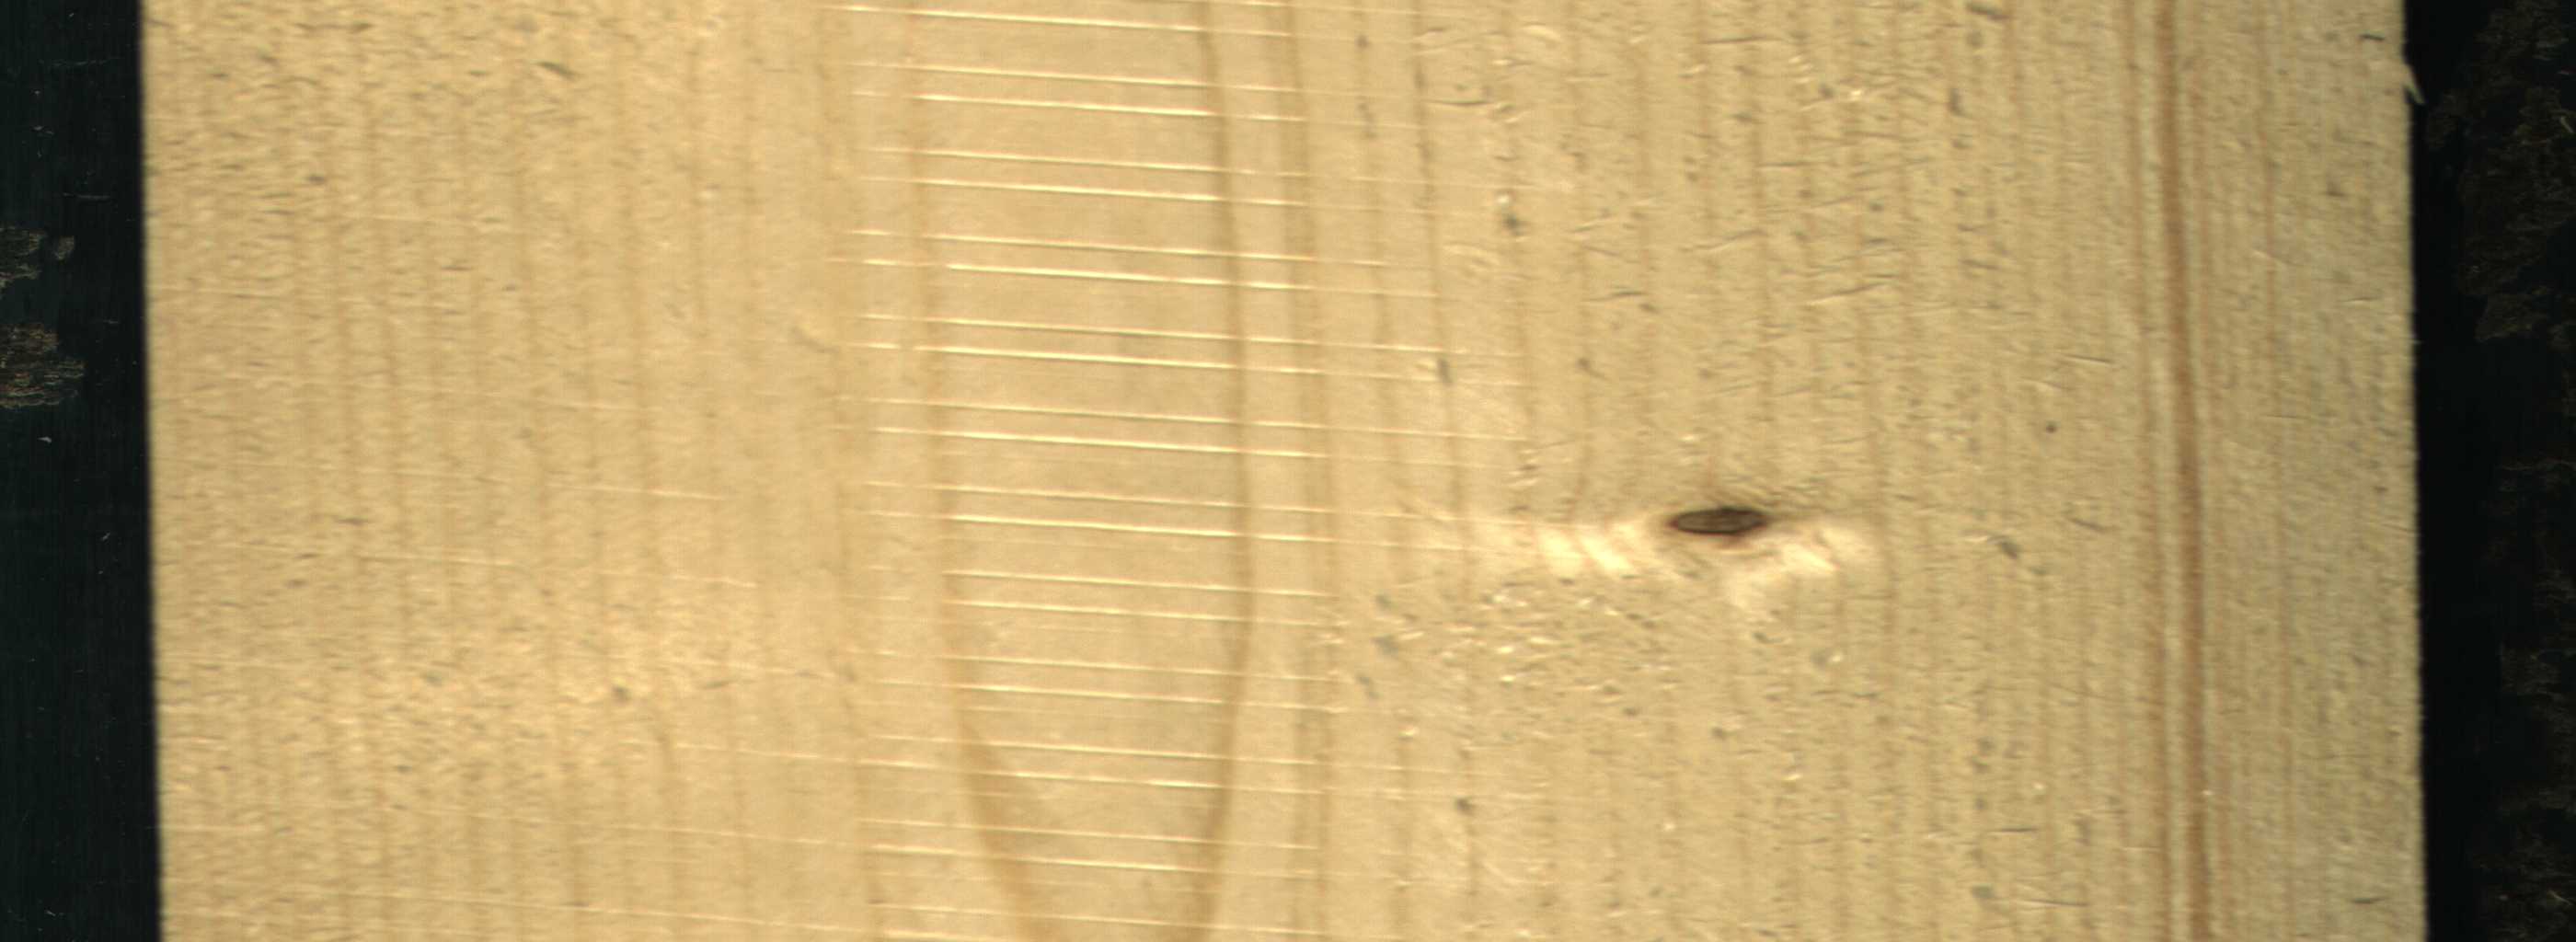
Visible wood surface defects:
Live_Knot